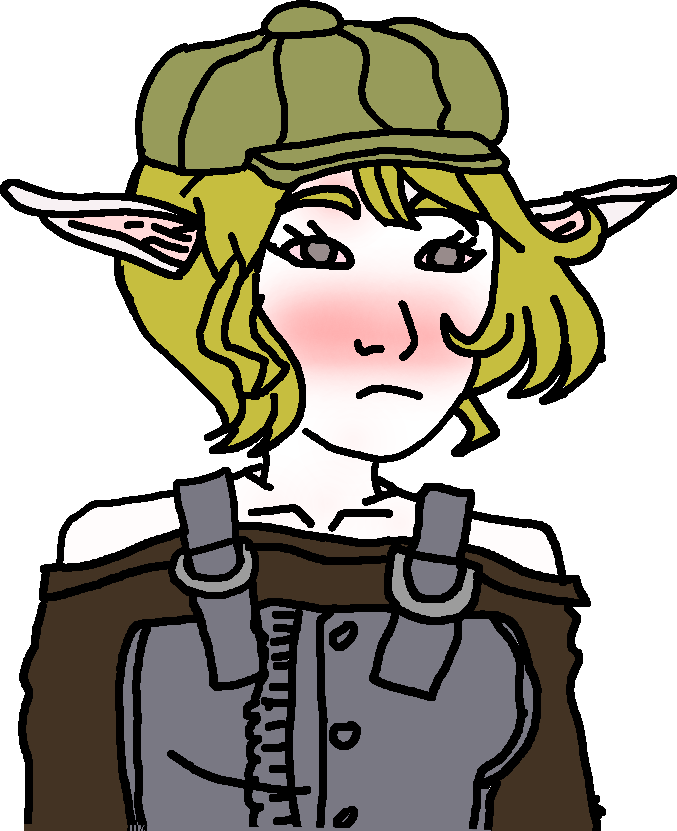
Label: 5_Doomer_Girl